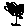
Label: tree